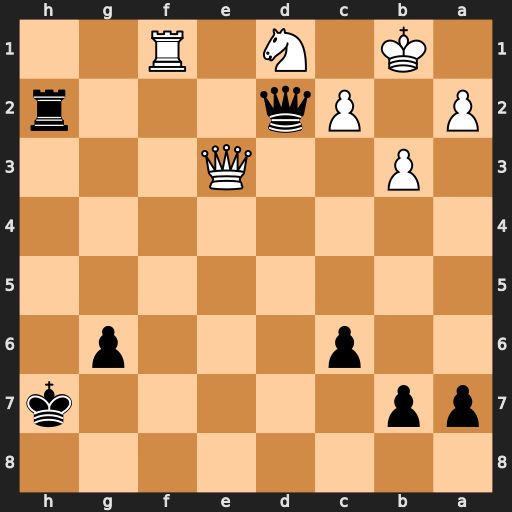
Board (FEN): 8/pp5k/2p3p1/8/8/1P2Q3/P1Pq3r/1K1N1R2
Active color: b
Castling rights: -
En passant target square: -
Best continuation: Qxc2+ Ka1 Qxa2#